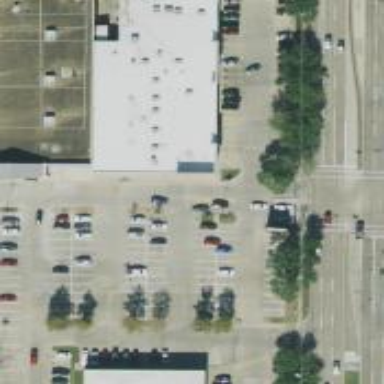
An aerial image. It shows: Parking space is available.